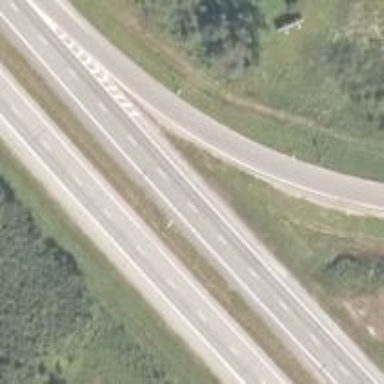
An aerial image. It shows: Asphalt motorway.